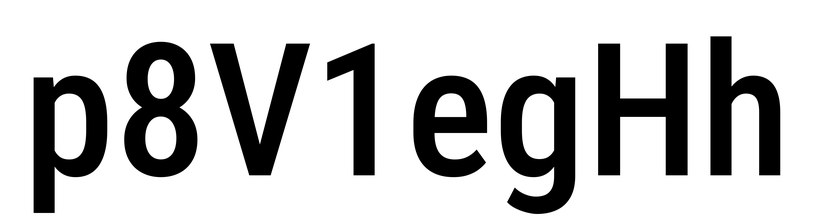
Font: Roboto_Condensed_Medium